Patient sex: M
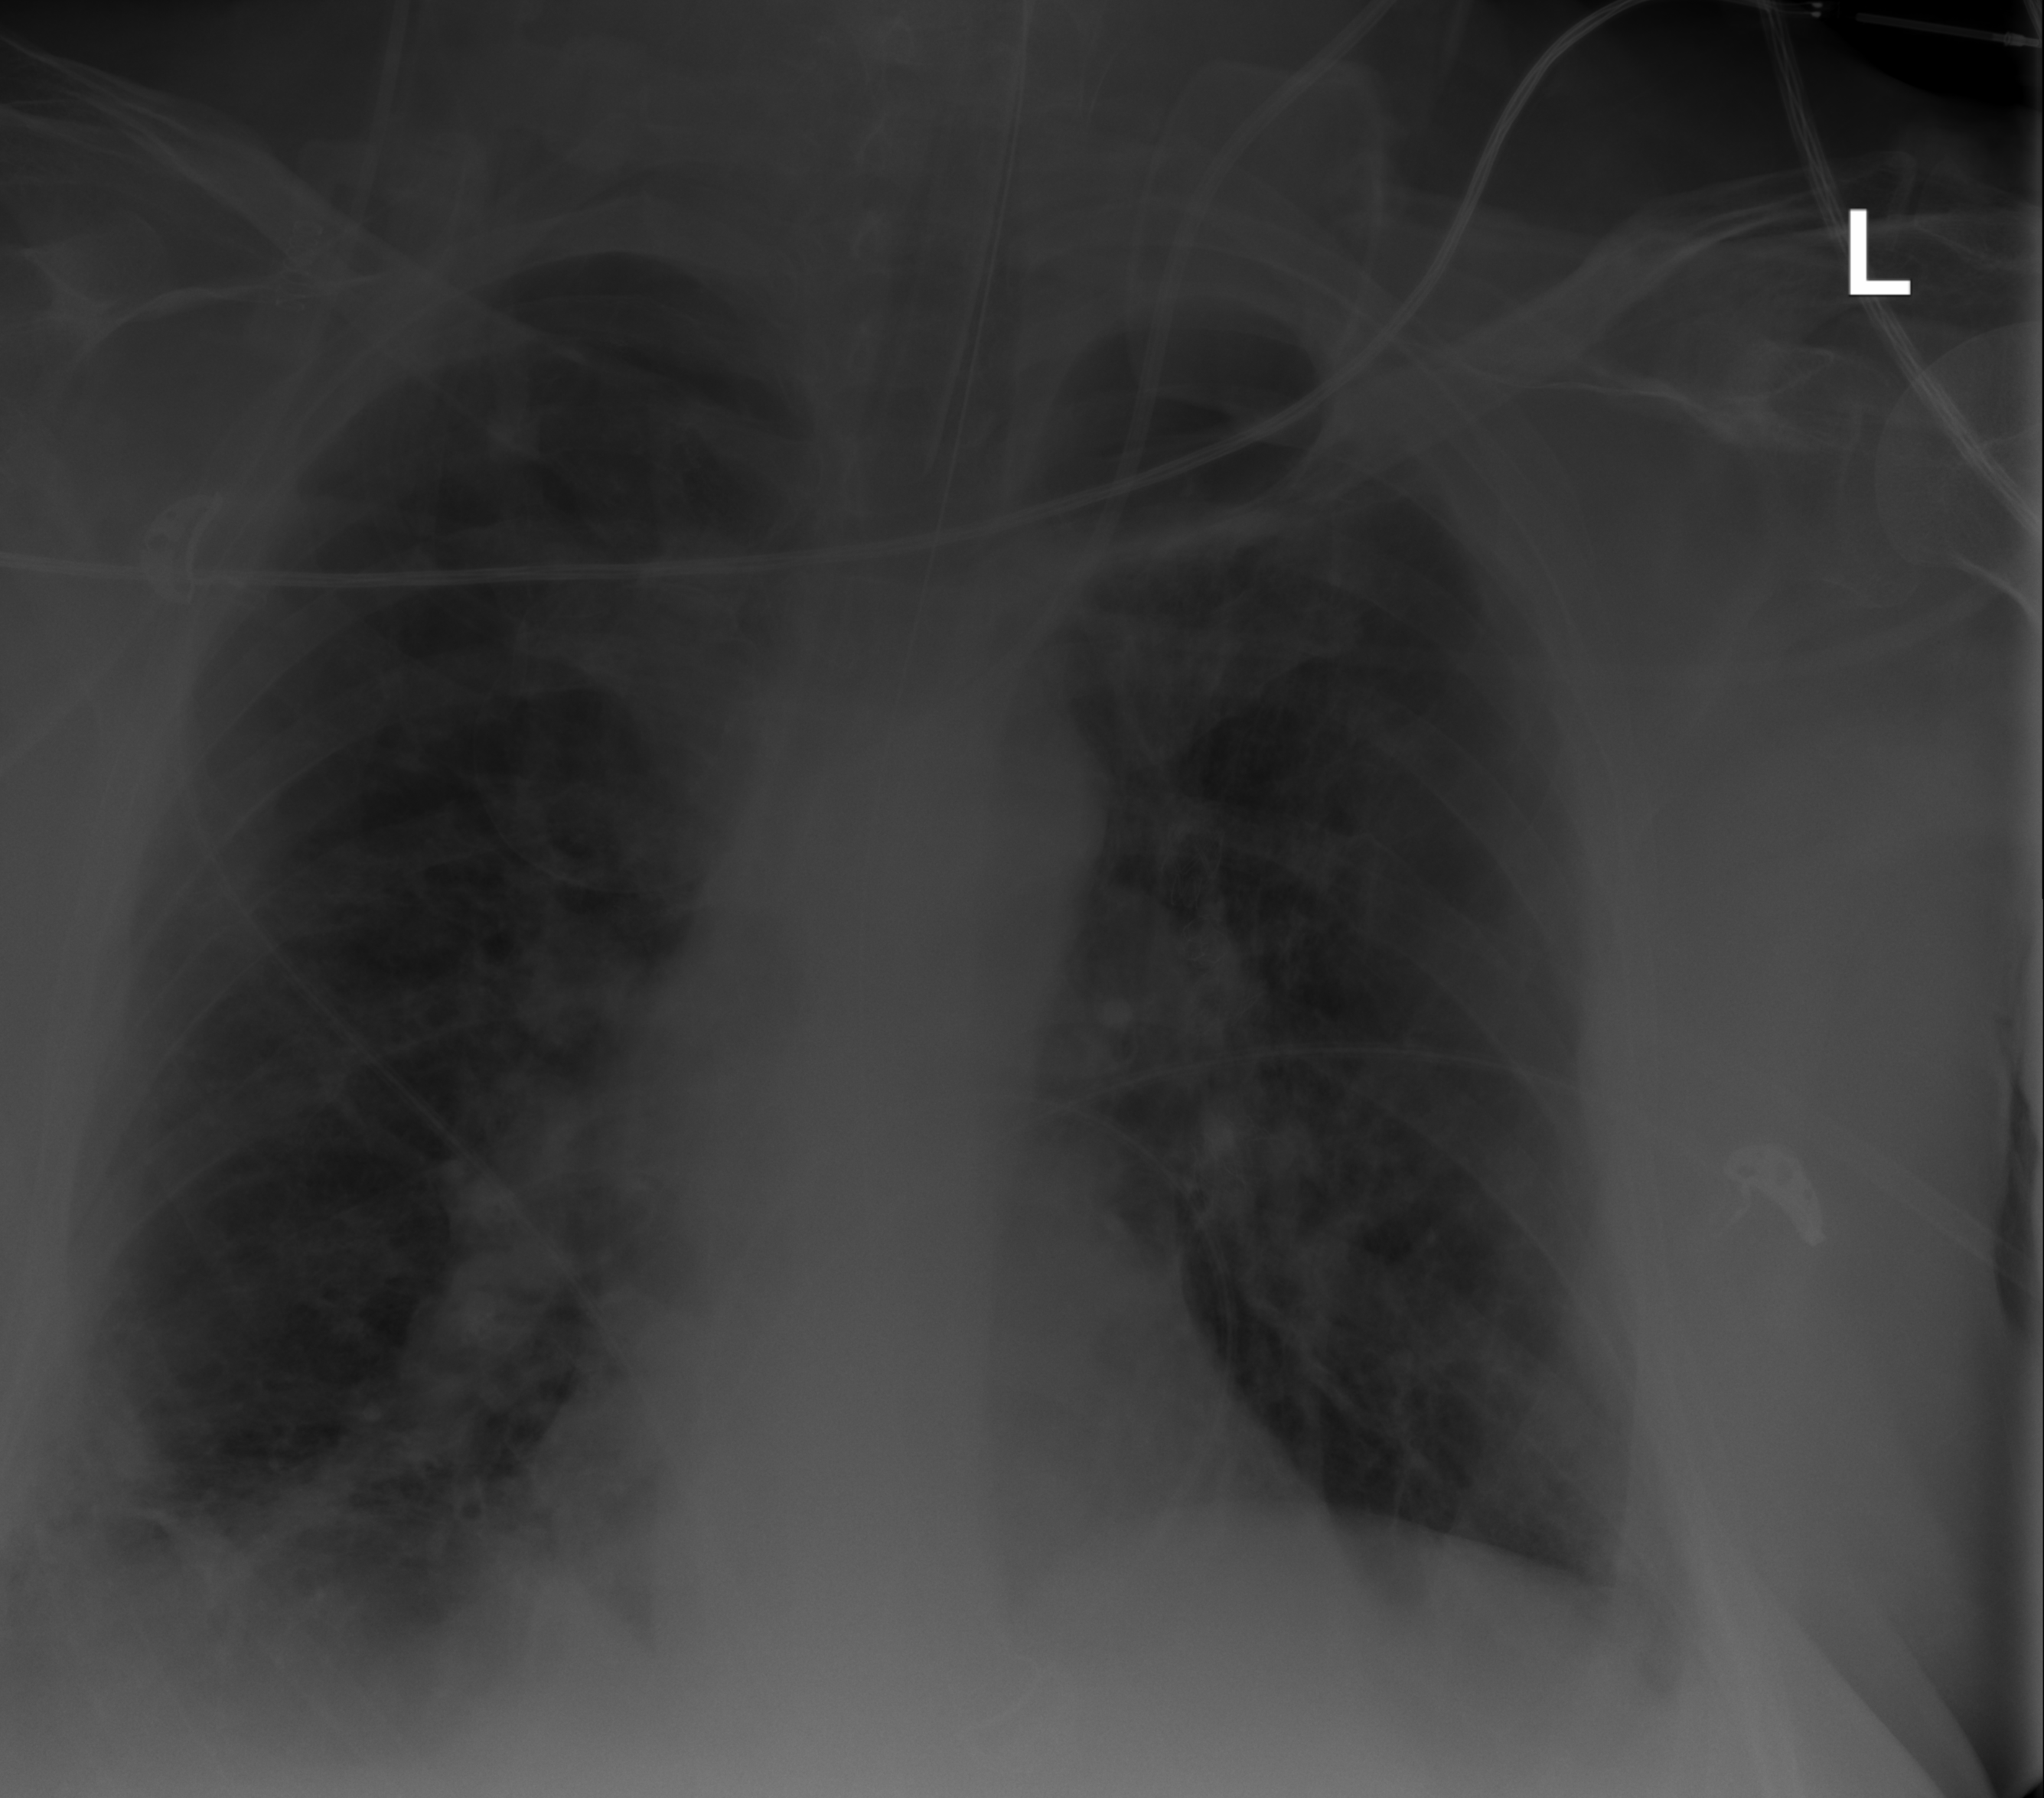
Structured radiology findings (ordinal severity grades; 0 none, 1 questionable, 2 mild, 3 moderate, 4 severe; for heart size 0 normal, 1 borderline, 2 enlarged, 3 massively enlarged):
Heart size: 0
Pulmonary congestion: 0
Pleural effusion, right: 2
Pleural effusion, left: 0
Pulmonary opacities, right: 2
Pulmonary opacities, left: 2
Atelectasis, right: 2
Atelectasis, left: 2